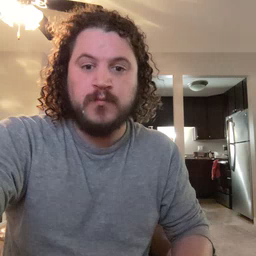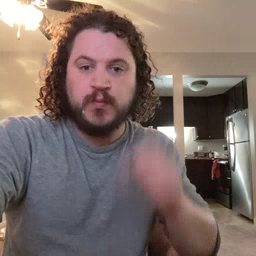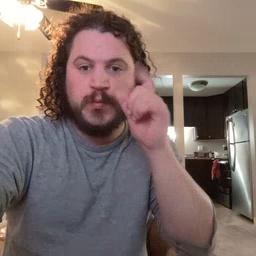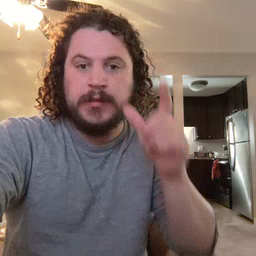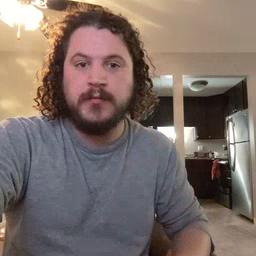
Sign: wake